Question: I need i query that return me a record with a columns "category" that show me all category for a single article.
For Example: I have an article , i would like to know all category to which that item belongs in a single Colums separated by a comma, how can i do that?

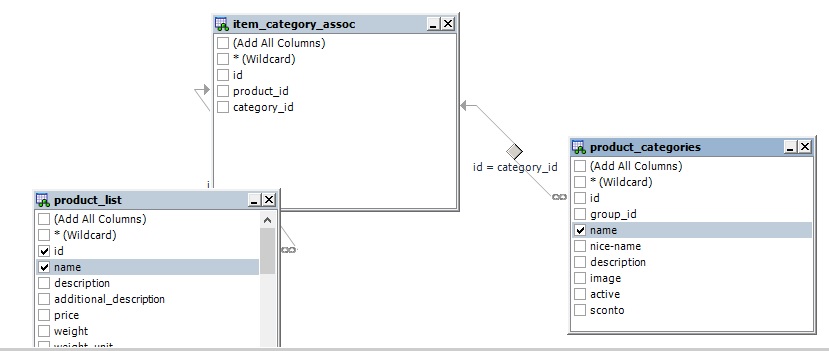
Answer: Use 'GROUP_CONCAT' ... example:
'''
SELECT article, GROUP_CONCAT(DISTINCT category ORDER BY category) AS categories
FROM articles
group by article
ORDER BY article;
'''